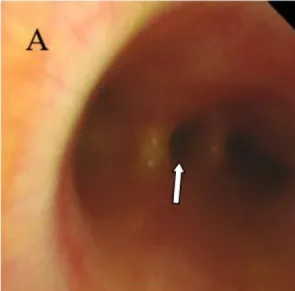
(A) Abnormal opening of the tracheal carina (white arrow).
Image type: endoscopy (airway_endoscopy)